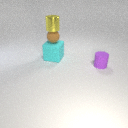
small yellow metal cylinder above large cyan rubber cube